Aerial crown-view tile of a tropical tree (Barro Colorado Island, Panama), acquired 20241112:
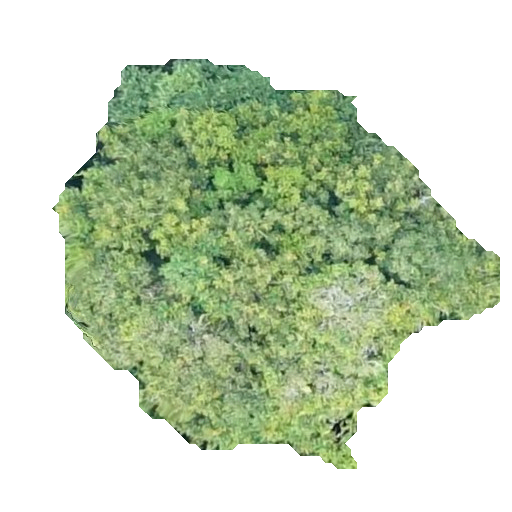
Species: Protium stevensonii
GBIF accepted scientific name: Tetragastris panamensis
Crown area: 183.123 m²